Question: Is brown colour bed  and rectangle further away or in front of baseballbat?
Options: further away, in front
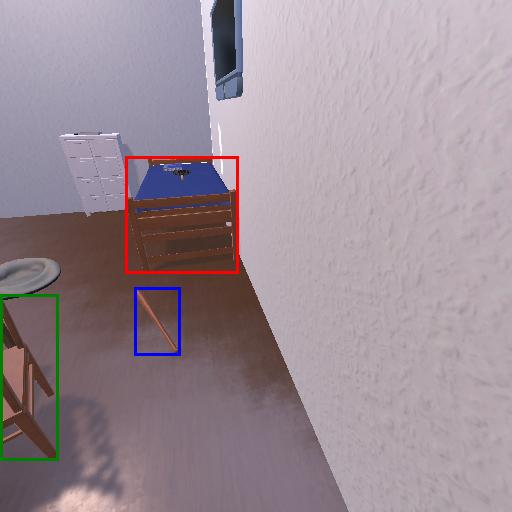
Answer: further away